Question: A colleague and I are using git with a single remote origin repository.
We both Commit local then push to origin. As we are working there is naturally some divergence.
Once its time to push to origin i would suspect we can merge local, then push to origin.
I anticipated to get a rather straight version history without described merges.
Judging from the rather complicated version and the ever recurring message i guess we are doing something not quite right.
- -
I have the feeling this has been answered here before but I couldn't fully understand the information I gathered.

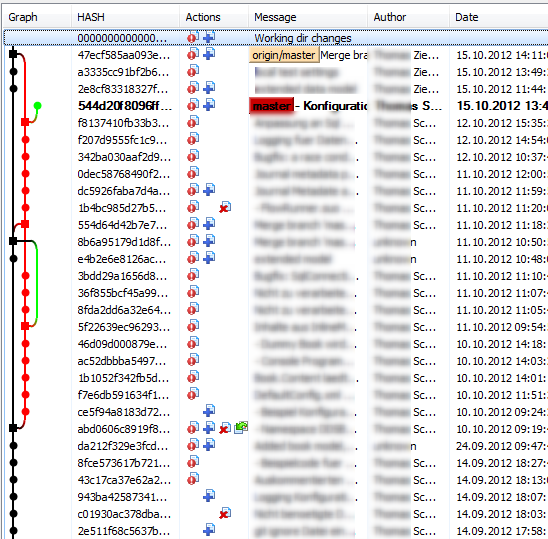
Answer: I think you are looking for 'git rebase'.
Each of the merges recorded in your history was required from the "preserve true history" point of view. Your branches diverged at this point, and were subsequently merged (note how both branches have commits unique to them, so fast-forwarding isn't possible.
If you rebase, the current tip (including the changes from your colleague) becomes the new branch point, and unless they push in between, your changes can then be applied by a fast-forward, giving the impression of linear development (but with non-monotonic timestamps).